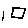
Label: square